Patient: sex M, age 57
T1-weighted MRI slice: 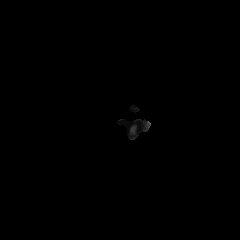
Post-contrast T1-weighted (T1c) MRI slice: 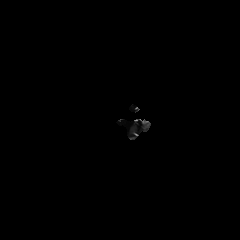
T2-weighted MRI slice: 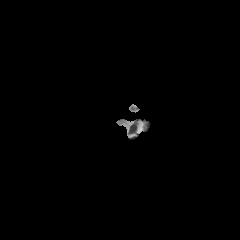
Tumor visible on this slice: no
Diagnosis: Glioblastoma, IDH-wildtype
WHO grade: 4